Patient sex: M
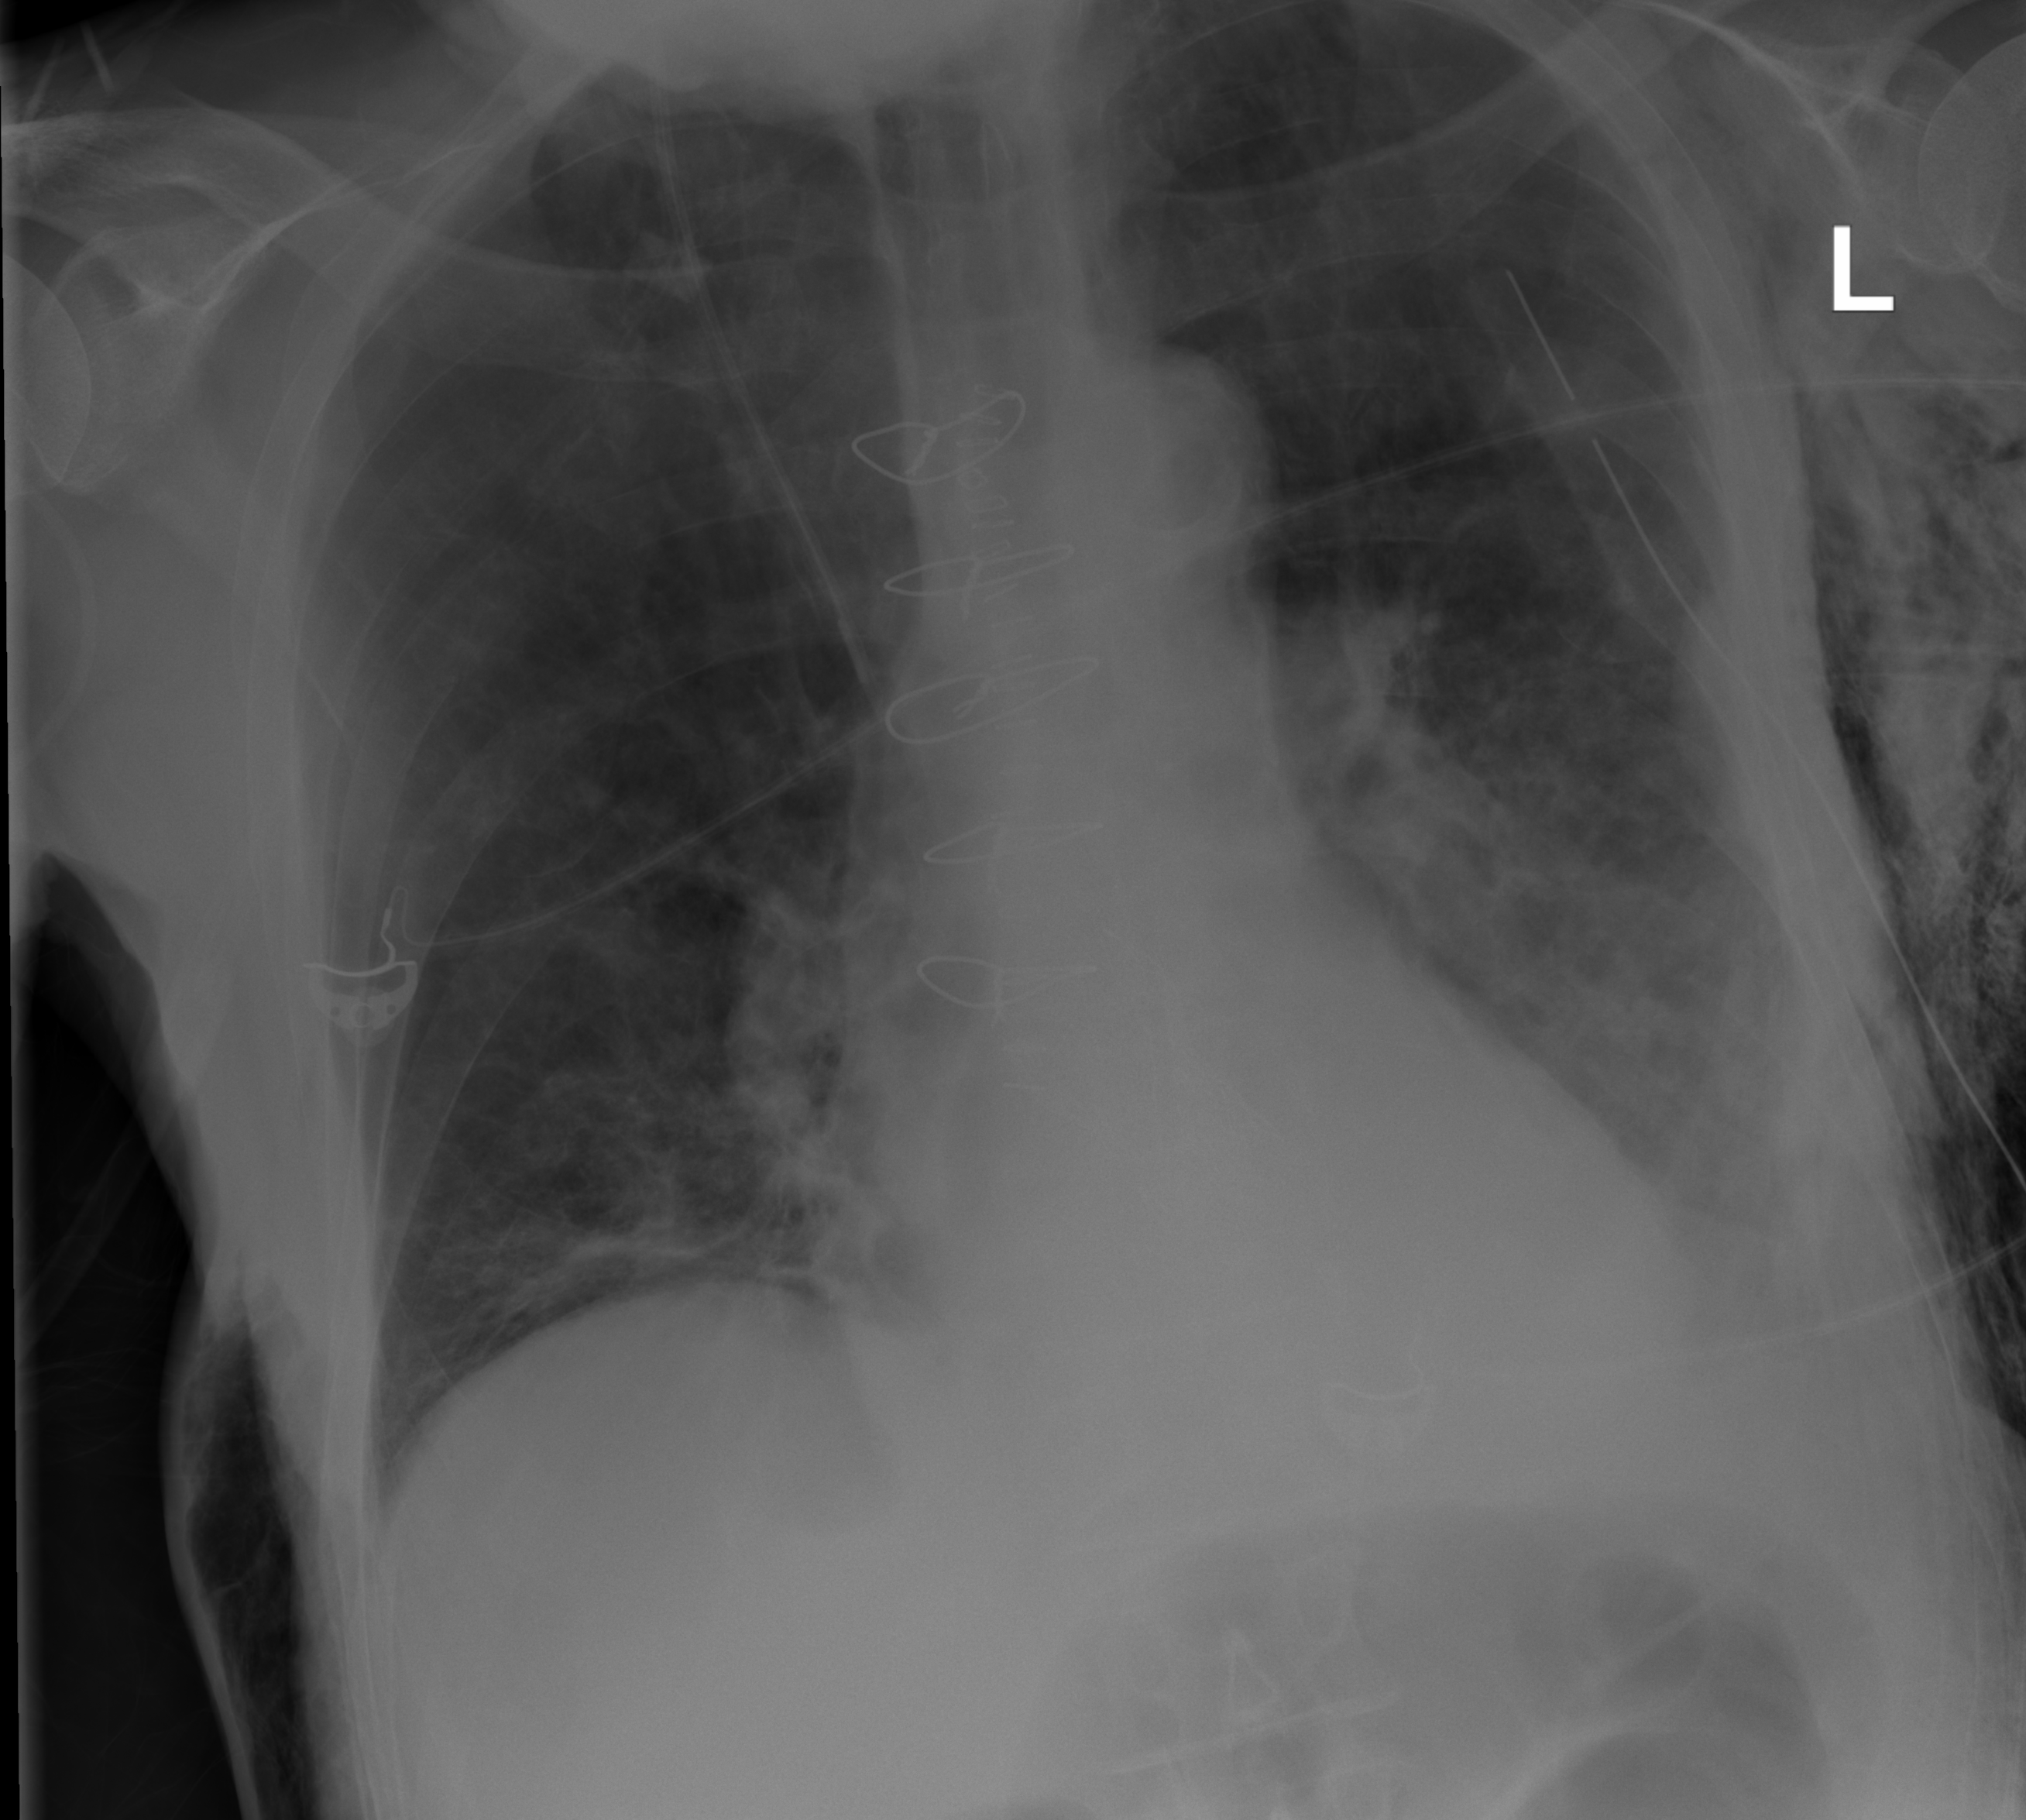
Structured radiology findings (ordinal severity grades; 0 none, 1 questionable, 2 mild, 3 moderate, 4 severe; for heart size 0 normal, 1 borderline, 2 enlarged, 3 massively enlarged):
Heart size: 0
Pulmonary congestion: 0
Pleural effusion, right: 0
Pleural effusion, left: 2
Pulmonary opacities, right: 2
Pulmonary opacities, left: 2
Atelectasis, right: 2
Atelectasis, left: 2